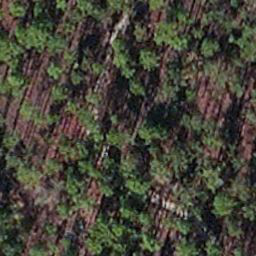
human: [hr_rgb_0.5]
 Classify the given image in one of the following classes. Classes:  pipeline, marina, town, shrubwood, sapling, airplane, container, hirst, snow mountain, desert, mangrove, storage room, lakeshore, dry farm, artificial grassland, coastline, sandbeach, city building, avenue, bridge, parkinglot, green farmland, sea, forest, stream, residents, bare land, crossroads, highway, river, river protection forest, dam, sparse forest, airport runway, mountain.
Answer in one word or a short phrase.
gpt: sapling